Interaction volume radius: 5 \u00c5
Interaction volume height: 15 \u00c5
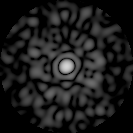
Disorder parameter: 0.8007